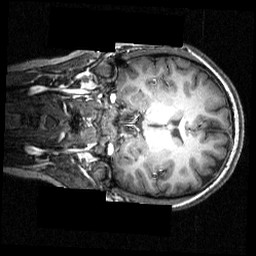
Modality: T1w
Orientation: coronal
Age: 20
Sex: female
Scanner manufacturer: siemens
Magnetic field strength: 3.951 T
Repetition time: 1.5 s
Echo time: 0.00335 s